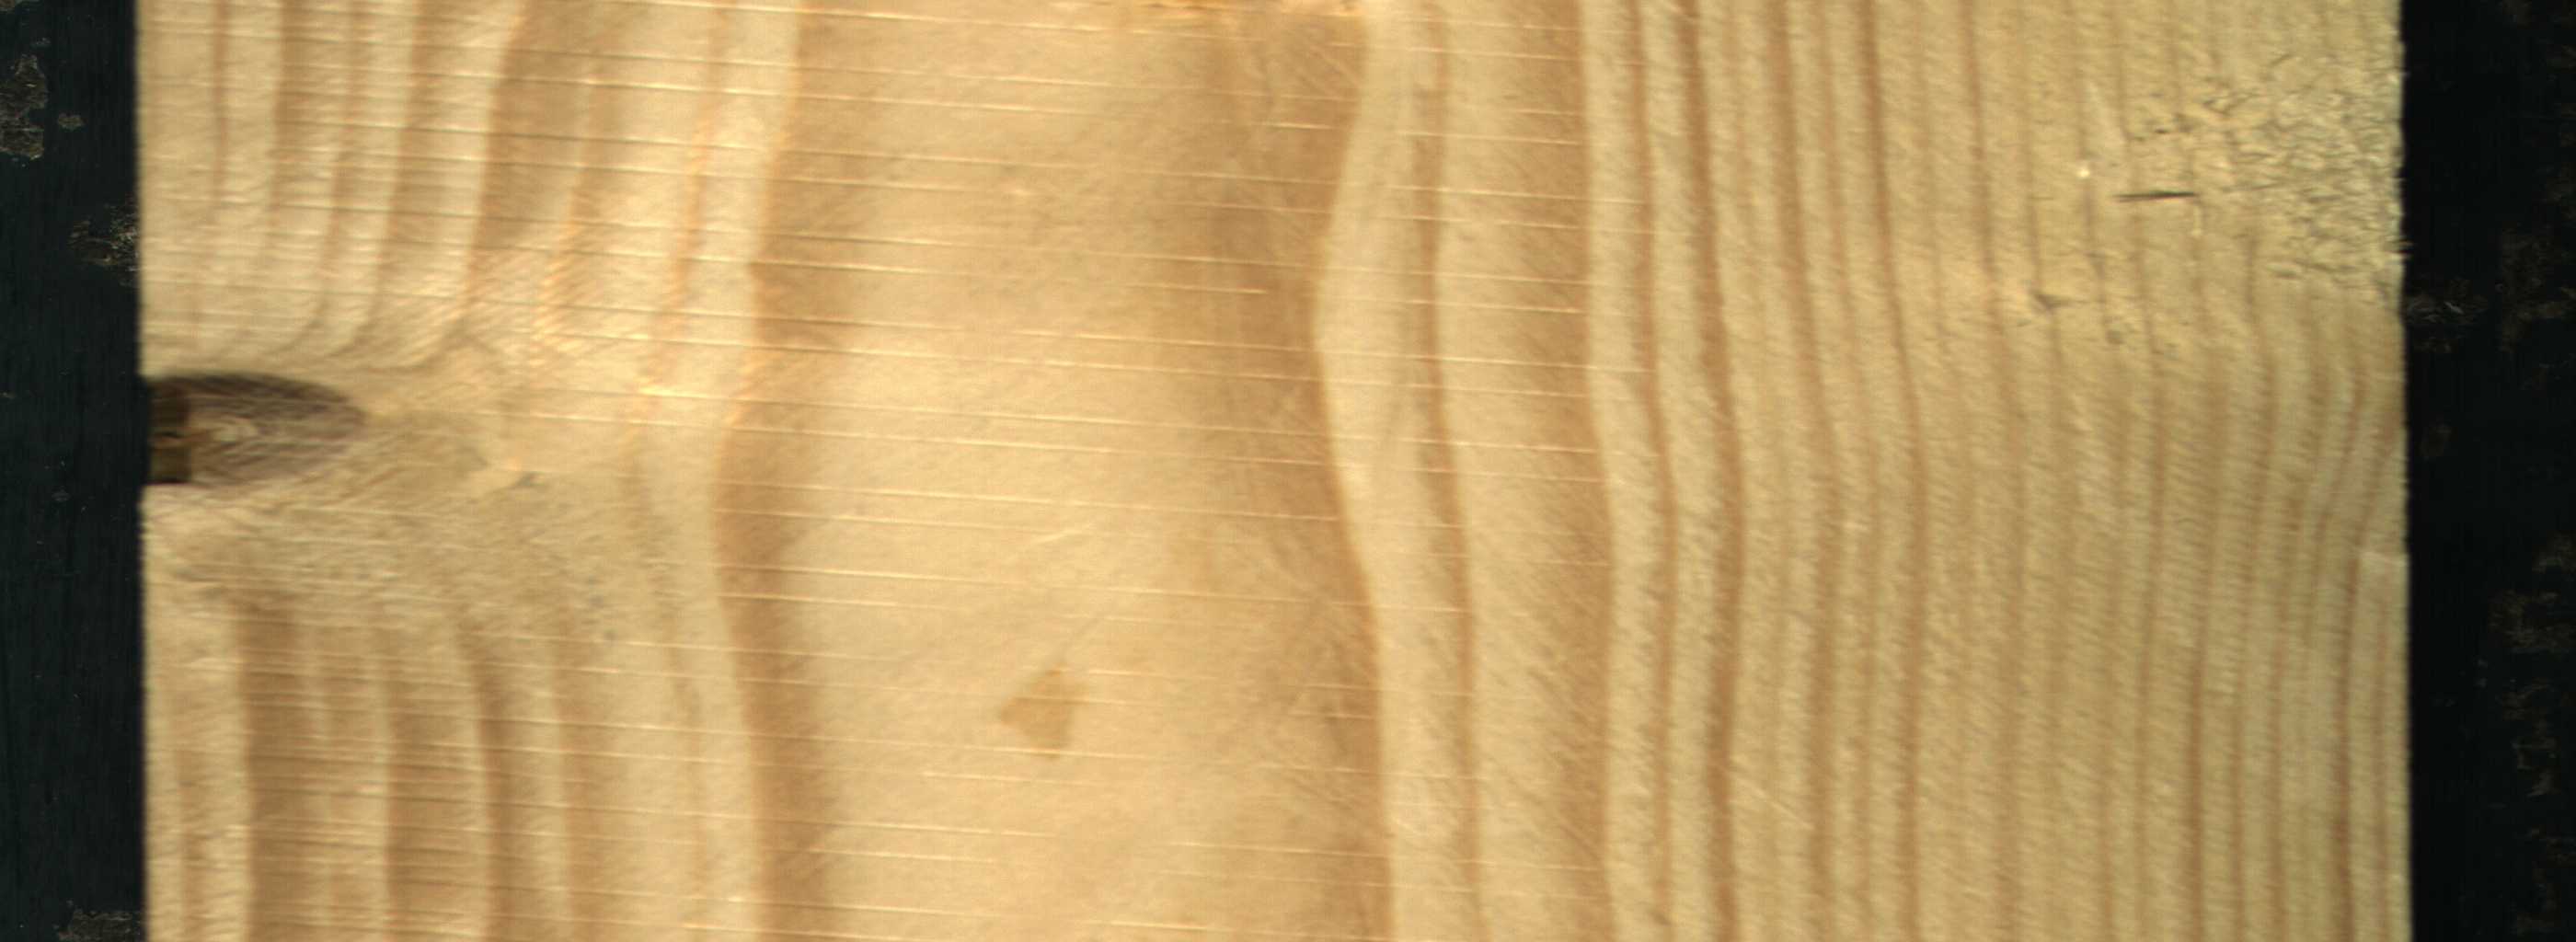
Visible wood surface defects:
Dead_Knot